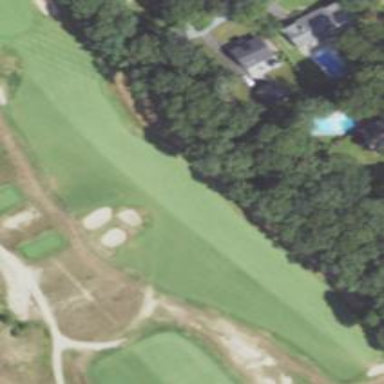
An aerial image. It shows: Golf fairway surrounded by grass.